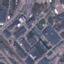
Land use / land cover class: Industrial